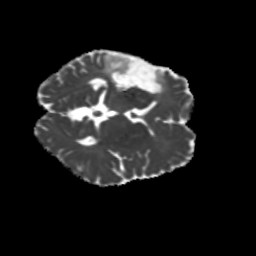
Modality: MD
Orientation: axial
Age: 36
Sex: female
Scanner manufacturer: siemens
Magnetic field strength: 3 T
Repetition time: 5.25 s
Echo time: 0.08 s